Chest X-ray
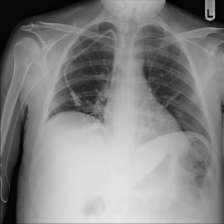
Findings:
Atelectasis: negative
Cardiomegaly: negative
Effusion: negative
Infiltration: positive
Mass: negative
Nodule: negative
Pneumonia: negative
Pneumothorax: negative
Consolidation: negative
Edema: negative
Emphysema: negative
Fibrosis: negative
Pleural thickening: negative
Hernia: negative